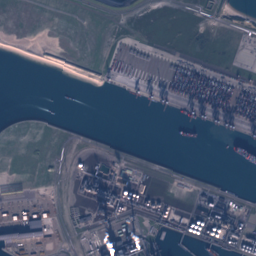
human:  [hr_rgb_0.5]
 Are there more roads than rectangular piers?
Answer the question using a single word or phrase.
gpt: yes

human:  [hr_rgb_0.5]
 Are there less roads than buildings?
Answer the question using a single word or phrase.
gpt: no

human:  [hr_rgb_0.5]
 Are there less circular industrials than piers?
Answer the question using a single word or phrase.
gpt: yes

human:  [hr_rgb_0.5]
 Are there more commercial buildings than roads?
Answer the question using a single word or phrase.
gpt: no

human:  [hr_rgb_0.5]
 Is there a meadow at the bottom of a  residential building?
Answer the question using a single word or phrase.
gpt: yes

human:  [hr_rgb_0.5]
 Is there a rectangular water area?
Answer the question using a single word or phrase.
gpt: no

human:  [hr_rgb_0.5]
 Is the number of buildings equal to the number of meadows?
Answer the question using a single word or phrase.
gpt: no

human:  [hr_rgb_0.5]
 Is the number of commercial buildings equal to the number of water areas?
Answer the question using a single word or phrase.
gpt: no

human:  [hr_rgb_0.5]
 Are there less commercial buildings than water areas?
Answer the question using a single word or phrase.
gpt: no

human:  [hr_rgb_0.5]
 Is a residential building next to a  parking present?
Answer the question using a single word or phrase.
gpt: yes

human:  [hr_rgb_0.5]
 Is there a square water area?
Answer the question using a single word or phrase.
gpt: no

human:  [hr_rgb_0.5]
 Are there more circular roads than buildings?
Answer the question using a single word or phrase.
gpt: no

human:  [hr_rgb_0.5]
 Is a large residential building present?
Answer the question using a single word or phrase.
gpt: yes

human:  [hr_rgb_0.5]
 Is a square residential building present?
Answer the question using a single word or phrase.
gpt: yes

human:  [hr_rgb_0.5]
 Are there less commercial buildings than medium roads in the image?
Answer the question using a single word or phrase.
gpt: no

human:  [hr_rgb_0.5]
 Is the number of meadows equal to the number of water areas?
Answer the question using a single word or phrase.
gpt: no

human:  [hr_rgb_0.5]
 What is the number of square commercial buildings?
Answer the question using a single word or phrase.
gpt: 11

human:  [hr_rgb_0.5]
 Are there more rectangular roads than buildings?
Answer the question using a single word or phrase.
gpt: no

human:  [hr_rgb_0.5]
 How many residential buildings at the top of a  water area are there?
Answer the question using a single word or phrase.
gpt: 171

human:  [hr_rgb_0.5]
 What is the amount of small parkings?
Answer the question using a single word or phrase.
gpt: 3

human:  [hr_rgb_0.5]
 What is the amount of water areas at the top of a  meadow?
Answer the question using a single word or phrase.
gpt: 4

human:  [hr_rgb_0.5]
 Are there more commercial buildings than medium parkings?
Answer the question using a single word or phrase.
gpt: yes

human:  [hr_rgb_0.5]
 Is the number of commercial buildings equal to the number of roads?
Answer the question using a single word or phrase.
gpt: no

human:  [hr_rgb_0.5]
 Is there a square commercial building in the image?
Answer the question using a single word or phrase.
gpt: yes

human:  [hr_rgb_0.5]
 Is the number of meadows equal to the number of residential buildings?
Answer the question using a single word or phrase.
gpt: no

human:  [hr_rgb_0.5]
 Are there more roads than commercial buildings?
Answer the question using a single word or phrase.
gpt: yes

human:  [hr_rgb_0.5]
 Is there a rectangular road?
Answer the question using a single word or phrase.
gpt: no

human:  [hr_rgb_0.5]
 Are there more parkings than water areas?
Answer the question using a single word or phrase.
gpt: no

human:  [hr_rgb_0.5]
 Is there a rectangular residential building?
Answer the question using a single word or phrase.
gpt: yes

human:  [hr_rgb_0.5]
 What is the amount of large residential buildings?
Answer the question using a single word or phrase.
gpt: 2

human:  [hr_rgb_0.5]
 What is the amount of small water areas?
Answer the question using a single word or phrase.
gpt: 0

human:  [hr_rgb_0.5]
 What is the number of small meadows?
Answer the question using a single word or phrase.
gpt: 3

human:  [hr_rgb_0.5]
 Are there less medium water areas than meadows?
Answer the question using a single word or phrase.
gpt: yes

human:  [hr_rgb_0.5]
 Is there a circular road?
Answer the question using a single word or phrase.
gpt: no

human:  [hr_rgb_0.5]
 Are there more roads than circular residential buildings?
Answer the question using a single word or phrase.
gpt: yes

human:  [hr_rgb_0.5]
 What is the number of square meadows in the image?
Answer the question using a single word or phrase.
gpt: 0